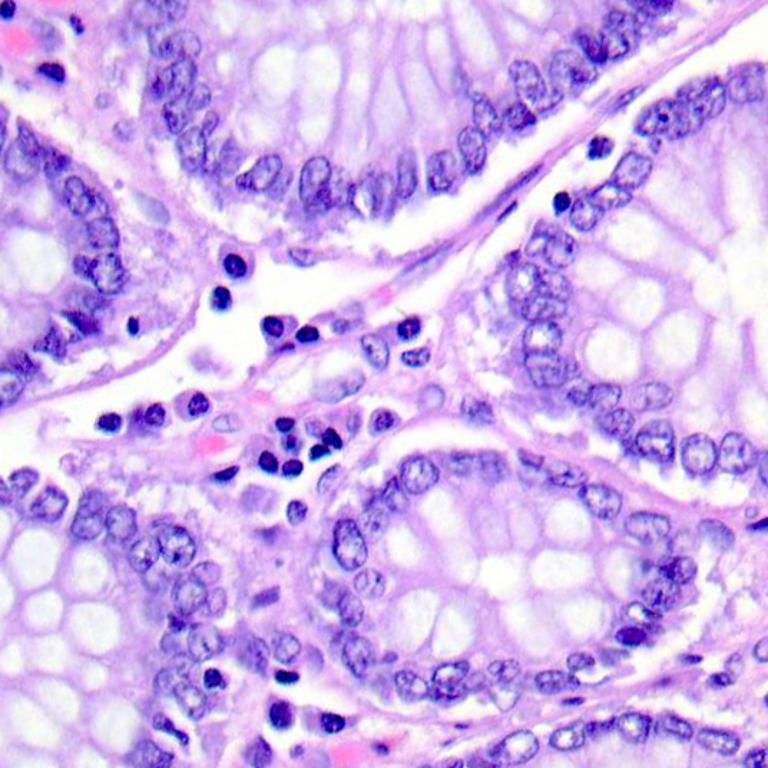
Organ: colon
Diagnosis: benign